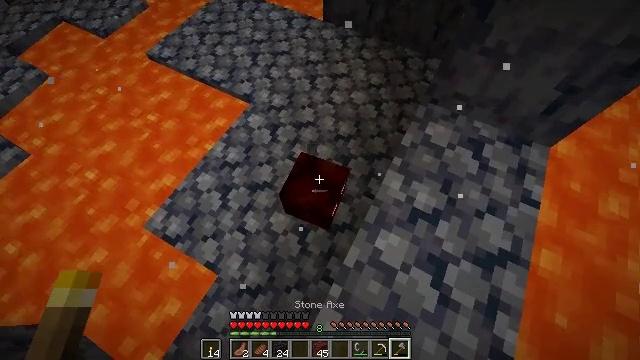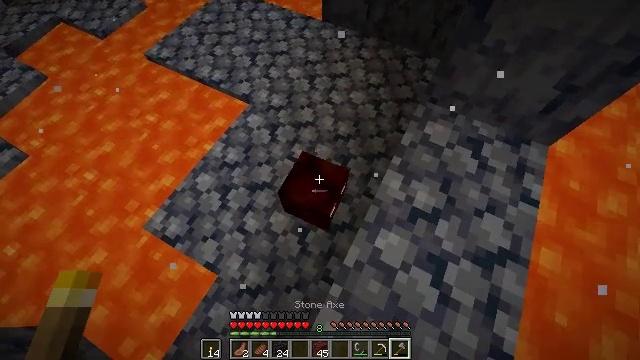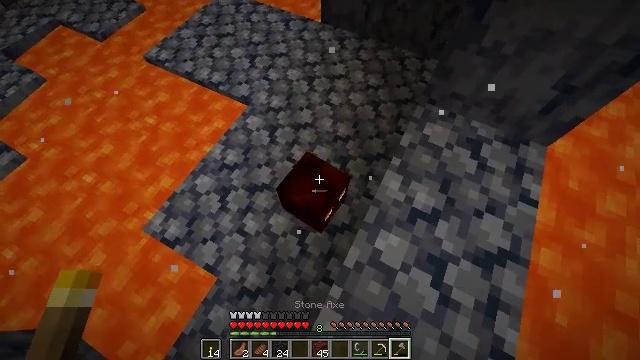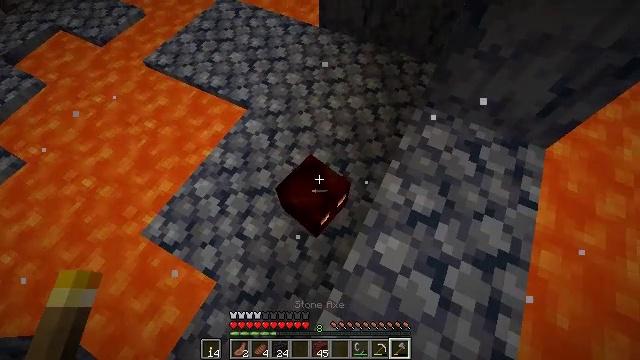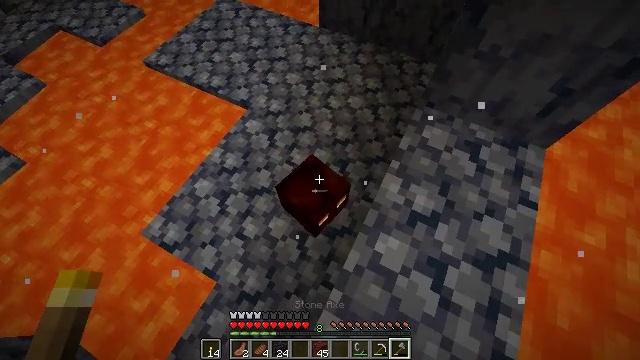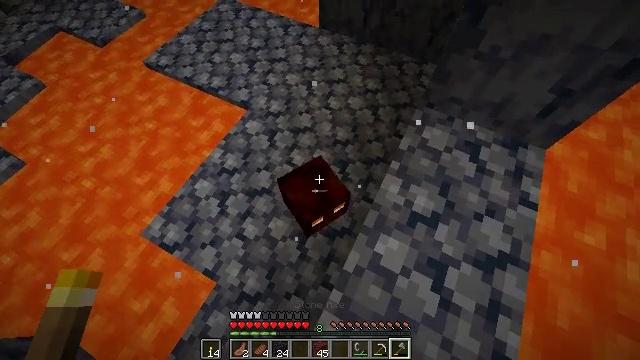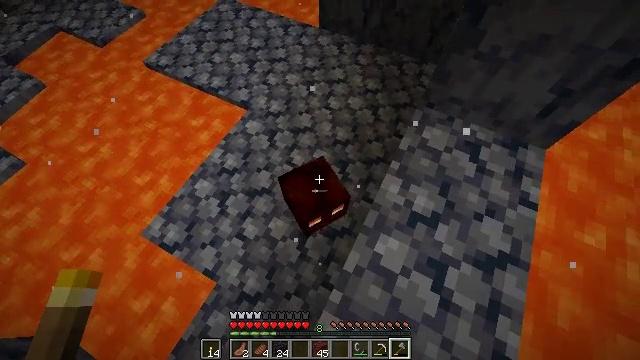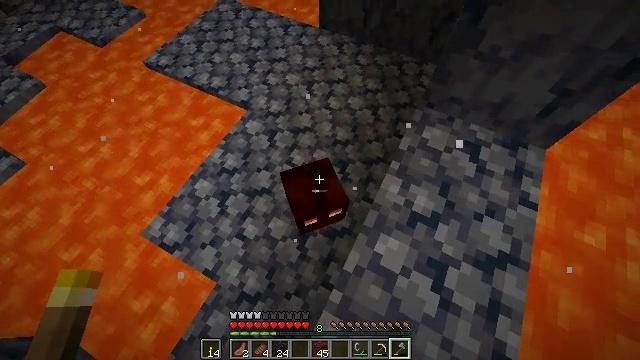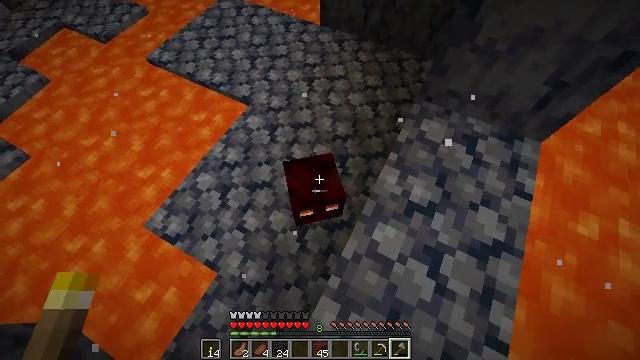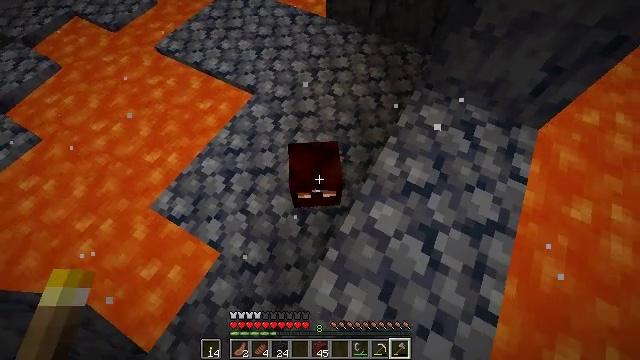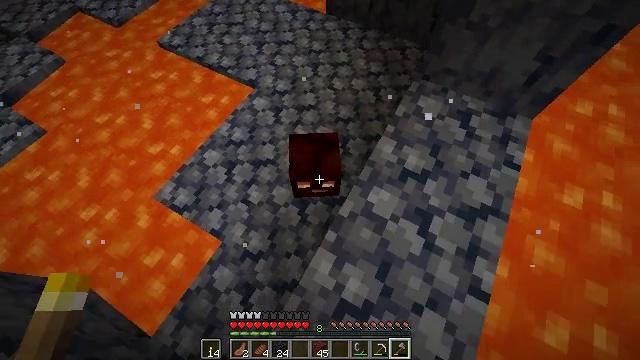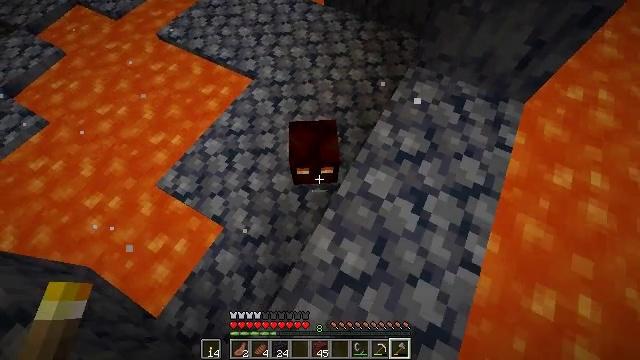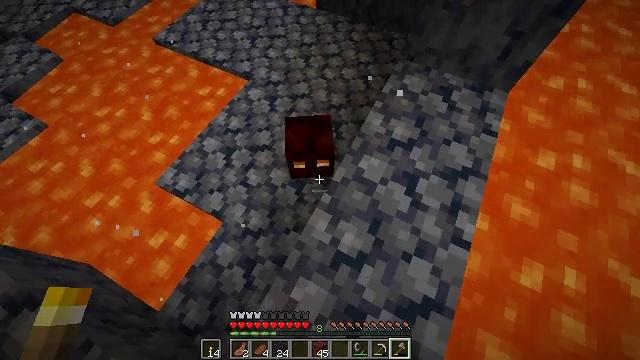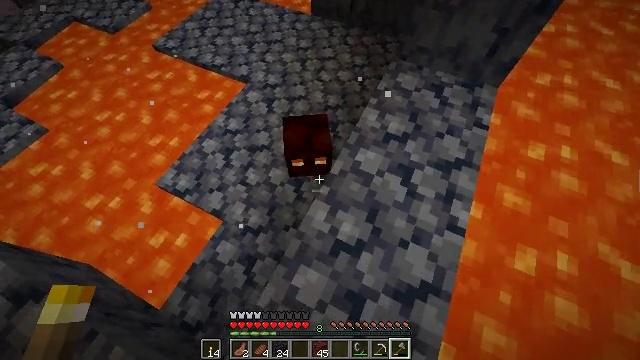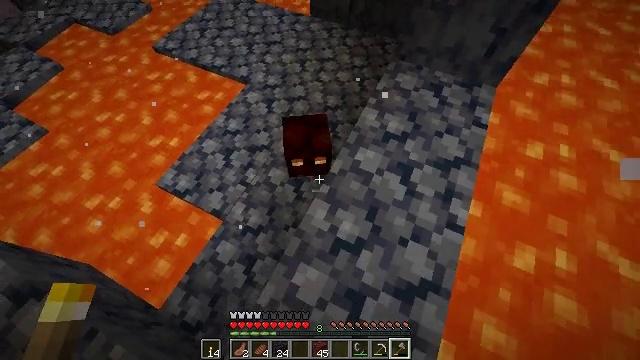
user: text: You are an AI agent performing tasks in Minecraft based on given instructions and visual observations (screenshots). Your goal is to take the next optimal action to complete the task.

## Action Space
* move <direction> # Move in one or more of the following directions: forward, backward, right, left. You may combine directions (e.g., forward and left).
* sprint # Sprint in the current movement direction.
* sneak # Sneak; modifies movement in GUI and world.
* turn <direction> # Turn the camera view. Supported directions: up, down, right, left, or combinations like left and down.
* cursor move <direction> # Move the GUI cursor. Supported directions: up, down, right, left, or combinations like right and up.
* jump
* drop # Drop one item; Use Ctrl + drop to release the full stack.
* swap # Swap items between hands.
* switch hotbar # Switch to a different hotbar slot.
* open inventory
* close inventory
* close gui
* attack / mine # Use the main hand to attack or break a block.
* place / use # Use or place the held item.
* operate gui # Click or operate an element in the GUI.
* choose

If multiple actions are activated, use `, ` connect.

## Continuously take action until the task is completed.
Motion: motion action
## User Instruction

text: Combat the magma cube.
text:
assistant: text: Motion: no_op
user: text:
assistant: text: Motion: no_op
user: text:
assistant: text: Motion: no_op
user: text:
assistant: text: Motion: no_op
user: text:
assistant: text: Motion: no_op
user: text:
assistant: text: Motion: no_op
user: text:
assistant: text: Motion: no_op
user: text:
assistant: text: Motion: move back
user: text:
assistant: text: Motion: move back, turn left
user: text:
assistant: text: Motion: move back, attack / mine
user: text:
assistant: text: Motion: move back, attack / mine
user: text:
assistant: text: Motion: turn right and up, attack / mine
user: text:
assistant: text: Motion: turn right and up
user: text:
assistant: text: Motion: no_op
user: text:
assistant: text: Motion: no_op